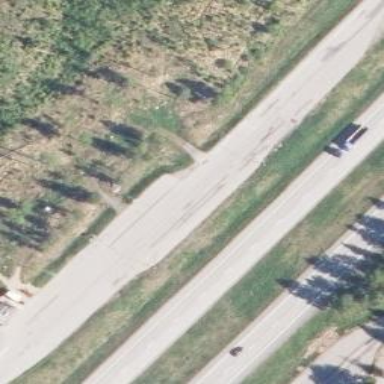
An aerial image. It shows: Rest area on the road.